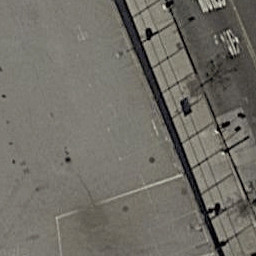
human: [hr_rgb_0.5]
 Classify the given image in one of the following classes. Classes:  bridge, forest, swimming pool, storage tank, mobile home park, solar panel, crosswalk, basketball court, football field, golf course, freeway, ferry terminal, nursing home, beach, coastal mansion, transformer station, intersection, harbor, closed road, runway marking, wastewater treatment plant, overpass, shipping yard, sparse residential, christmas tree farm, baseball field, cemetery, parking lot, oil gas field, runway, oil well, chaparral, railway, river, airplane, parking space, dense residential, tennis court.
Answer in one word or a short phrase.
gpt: basketball court